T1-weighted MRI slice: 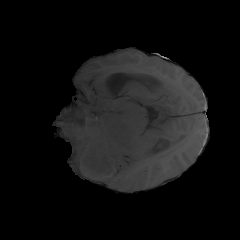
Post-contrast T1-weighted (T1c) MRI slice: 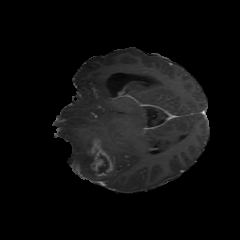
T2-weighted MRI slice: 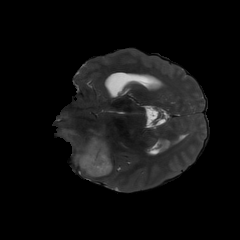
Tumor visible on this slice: yes